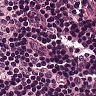
Metastatic tissue present: no